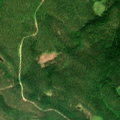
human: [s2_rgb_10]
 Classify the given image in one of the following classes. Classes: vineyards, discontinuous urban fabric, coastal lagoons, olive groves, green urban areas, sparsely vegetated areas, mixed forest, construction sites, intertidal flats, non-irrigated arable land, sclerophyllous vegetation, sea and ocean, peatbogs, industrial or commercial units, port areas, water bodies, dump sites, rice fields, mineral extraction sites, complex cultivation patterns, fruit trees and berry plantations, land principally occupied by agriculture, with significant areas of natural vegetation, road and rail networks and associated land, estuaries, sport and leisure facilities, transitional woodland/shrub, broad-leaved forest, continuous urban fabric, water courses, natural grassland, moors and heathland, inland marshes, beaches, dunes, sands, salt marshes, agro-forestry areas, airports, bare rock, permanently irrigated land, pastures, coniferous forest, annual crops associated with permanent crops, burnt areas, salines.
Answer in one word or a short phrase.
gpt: coniferous forest